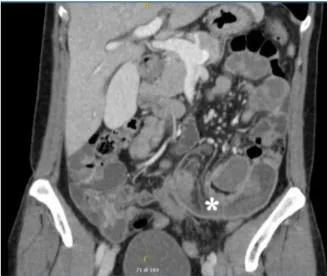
Abdominal CT scan: *indicates the ileo-ileal intussusception. (B) CT coronal section.
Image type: radiology (ct)